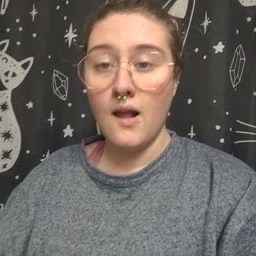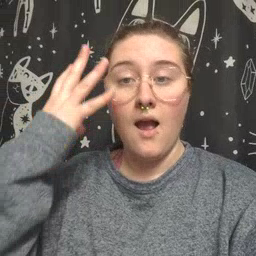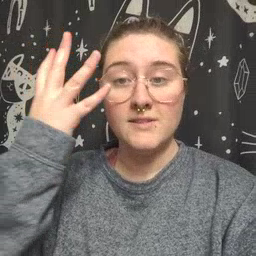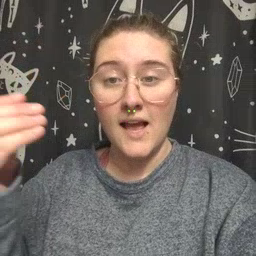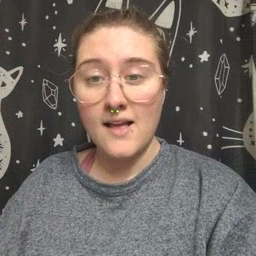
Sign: outside